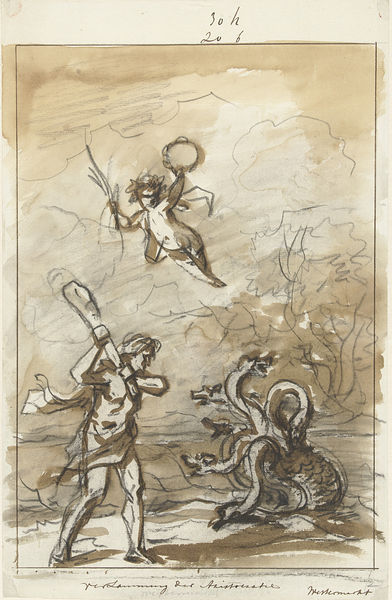
Titel: Vernietiging der Aristocratie, decoratie op de Westermarkt
Künstler: Jurriaan Andriessen
Standort: Amsterdam
Institution: Rijksmuseum
Schlagwörter: kampf, mann, nackt, umhang, landschaft, braun, skizze, zeichnung, tuch, mensch, signatur, gewand, wald, fliegen, engel, putto, schrift, farbe, ring, kohle, bleistift, entwurf, kranz, sieg, schläger, apoll, keule, ungeheuer, drache, biest, kreatur, keuöe